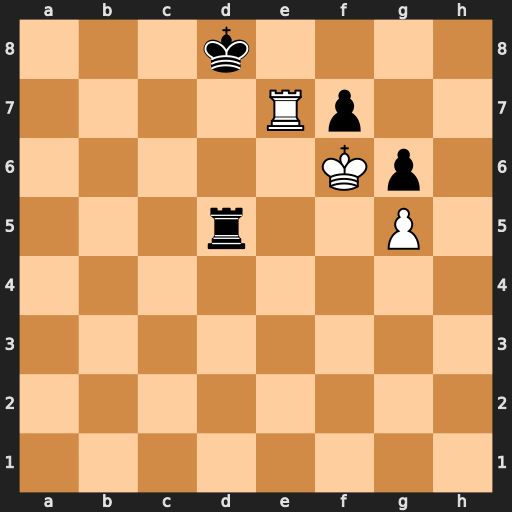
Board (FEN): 3k4/4Rp2/5Kp1/3r2P1/8/8/8/8
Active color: w
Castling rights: -
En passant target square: -
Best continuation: Rxf7 Rd6+ Kg7